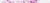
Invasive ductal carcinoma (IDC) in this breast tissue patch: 0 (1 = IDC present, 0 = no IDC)